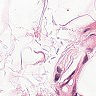
Metastatic tissue present: no